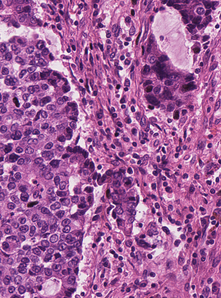
Tumor epithelial tissue: yes
Tumor-associated stroma tissue: yes
Normal tissue: no